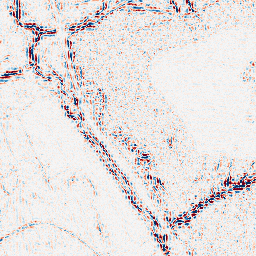
Category: wavelet
Decomposition family: wavelet_biorthogonal
Decomposition parameters: wavelet: bior3.5
level: 2
Upsampling method: quintic
Upsampling parameters: scale: 8
Upsampling scale: 8